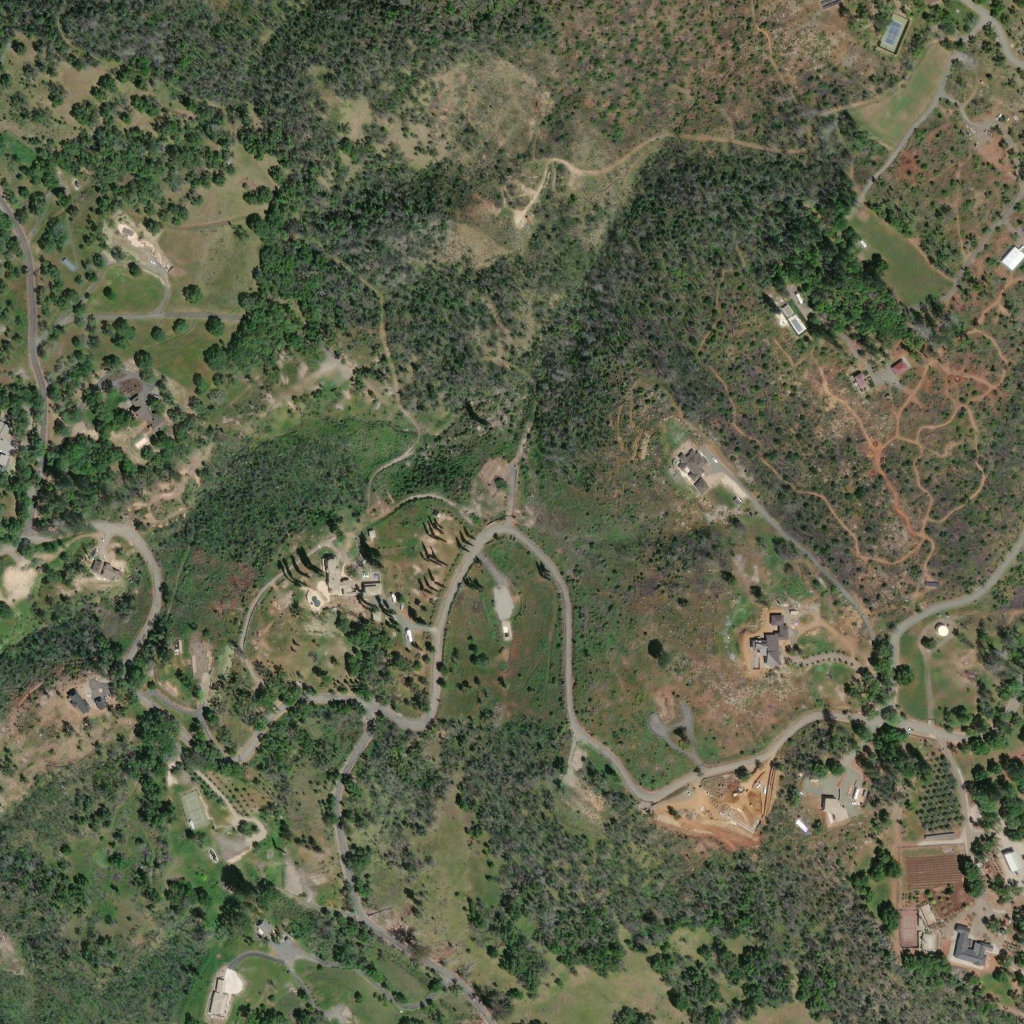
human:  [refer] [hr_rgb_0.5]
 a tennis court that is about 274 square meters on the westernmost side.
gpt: <box>[[17, 77, 20, 80, 0]]</box>